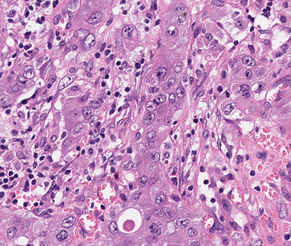
Tumor epithelial tissue: yes
Tumor-associated stroma tissue: yes
Normal tissue: no